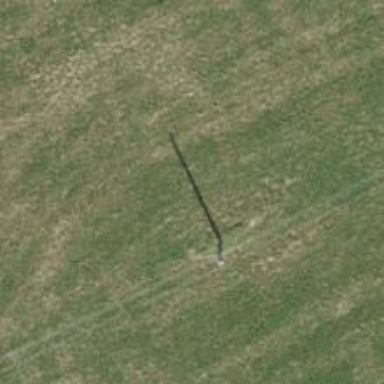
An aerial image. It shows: Power pole.